Aerial crown-view tile of a tropical tree (Barro Colorado Island, Panama), acquired 20250124:
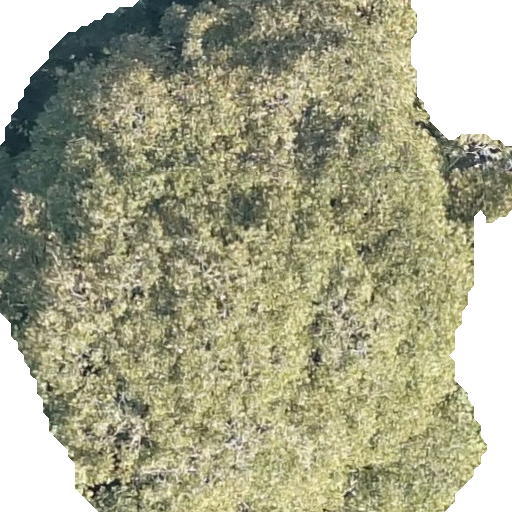
Species: Dipteryx oleifera
GBIF accepted scientific name: Dipteryx oleifera
Crown area: 389.118 m²